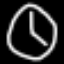
Label: clock